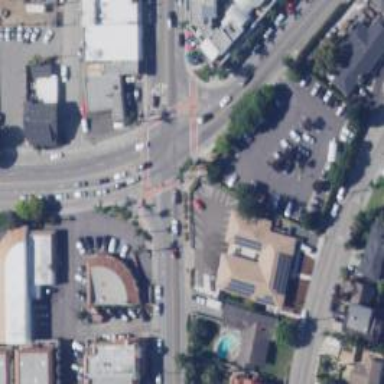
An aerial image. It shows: Uncontrolled crossing along footway.